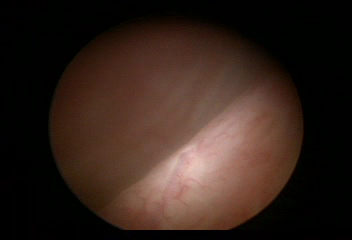
Modality: WLC
Class: Normal mucosa
Bladder cancer association: No